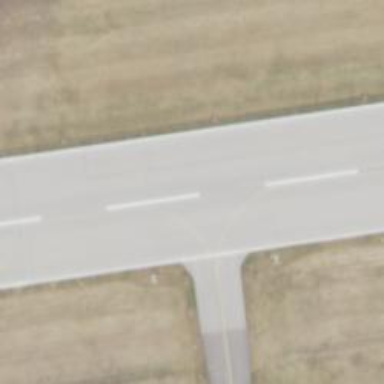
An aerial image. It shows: View of taxiway at the airport.